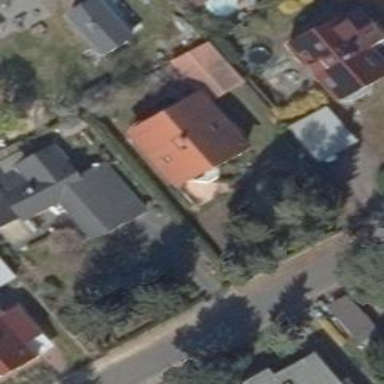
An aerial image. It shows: Detached building with gabled roof.